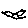
Label: bird